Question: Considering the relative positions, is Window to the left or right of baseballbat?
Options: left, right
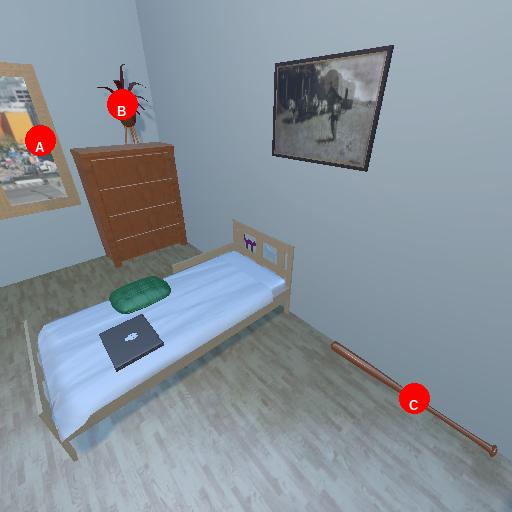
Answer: left